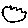
Label: cloud